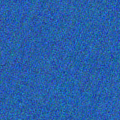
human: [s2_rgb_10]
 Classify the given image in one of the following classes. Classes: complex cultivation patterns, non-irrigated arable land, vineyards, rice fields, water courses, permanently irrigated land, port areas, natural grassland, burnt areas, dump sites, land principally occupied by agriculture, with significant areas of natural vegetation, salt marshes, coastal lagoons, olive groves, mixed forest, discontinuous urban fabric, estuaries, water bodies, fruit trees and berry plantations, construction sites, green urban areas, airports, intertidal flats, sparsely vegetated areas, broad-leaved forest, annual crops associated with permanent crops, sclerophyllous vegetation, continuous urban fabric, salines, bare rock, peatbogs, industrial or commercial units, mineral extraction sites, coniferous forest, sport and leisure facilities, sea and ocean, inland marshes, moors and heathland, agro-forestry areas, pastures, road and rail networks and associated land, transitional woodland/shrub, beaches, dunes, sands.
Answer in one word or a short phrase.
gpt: sea and ocean